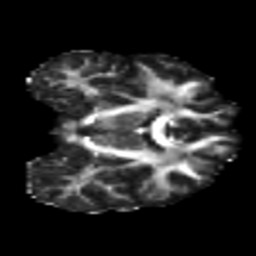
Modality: FA
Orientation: coronal
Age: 18
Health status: ill
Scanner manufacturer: philips
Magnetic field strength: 3 T
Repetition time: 9 s
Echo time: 0.127 s